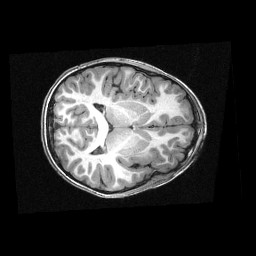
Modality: T1w
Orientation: axial
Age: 10
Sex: male
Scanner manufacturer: siemens
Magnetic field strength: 3 T
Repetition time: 2.3 s
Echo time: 0.00336 s